Interaction volume radius: 10 \u00c5
Interaction volume height: 10 \u00c5
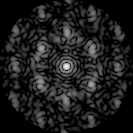
Disorder parameter: 0.5965